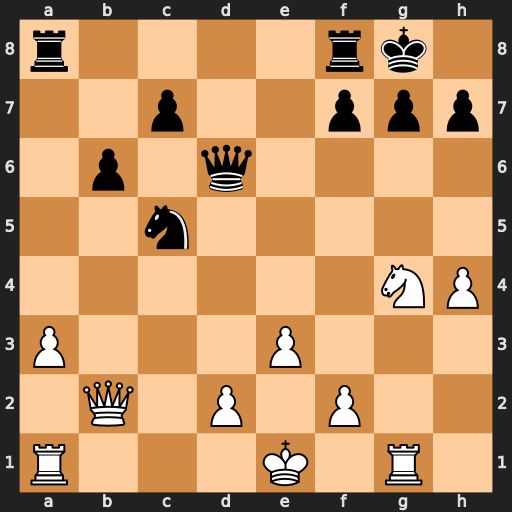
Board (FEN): r4rk1/2p2ppp/1p1q4/2n5/6NP/P3P3/1Q1P1P2/R3K1R1
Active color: w
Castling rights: Q
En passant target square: -
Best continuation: Nf6+ Kh8 Rxg7 Kxg7 Ne8+ Kg6 Qg7+